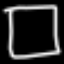
Label: square